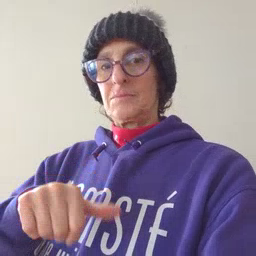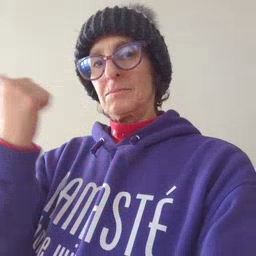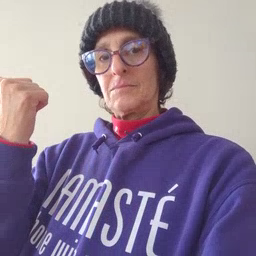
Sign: another